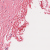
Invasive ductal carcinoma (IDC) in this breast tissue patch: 0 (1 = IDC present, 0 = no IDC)